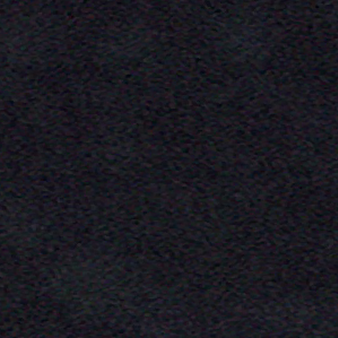
Label: other